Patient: sex M, age 45
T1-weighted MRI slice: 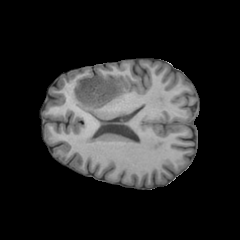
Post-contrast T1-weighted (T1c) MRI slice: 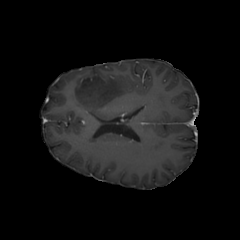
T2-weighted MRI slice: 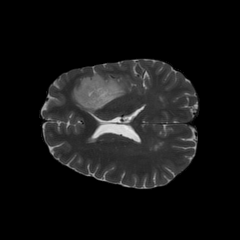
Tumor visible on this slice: yes
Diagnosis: Oligodendroglioma, IDH-mutant, 1p/19q-codeleted
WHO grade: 2